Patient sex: M
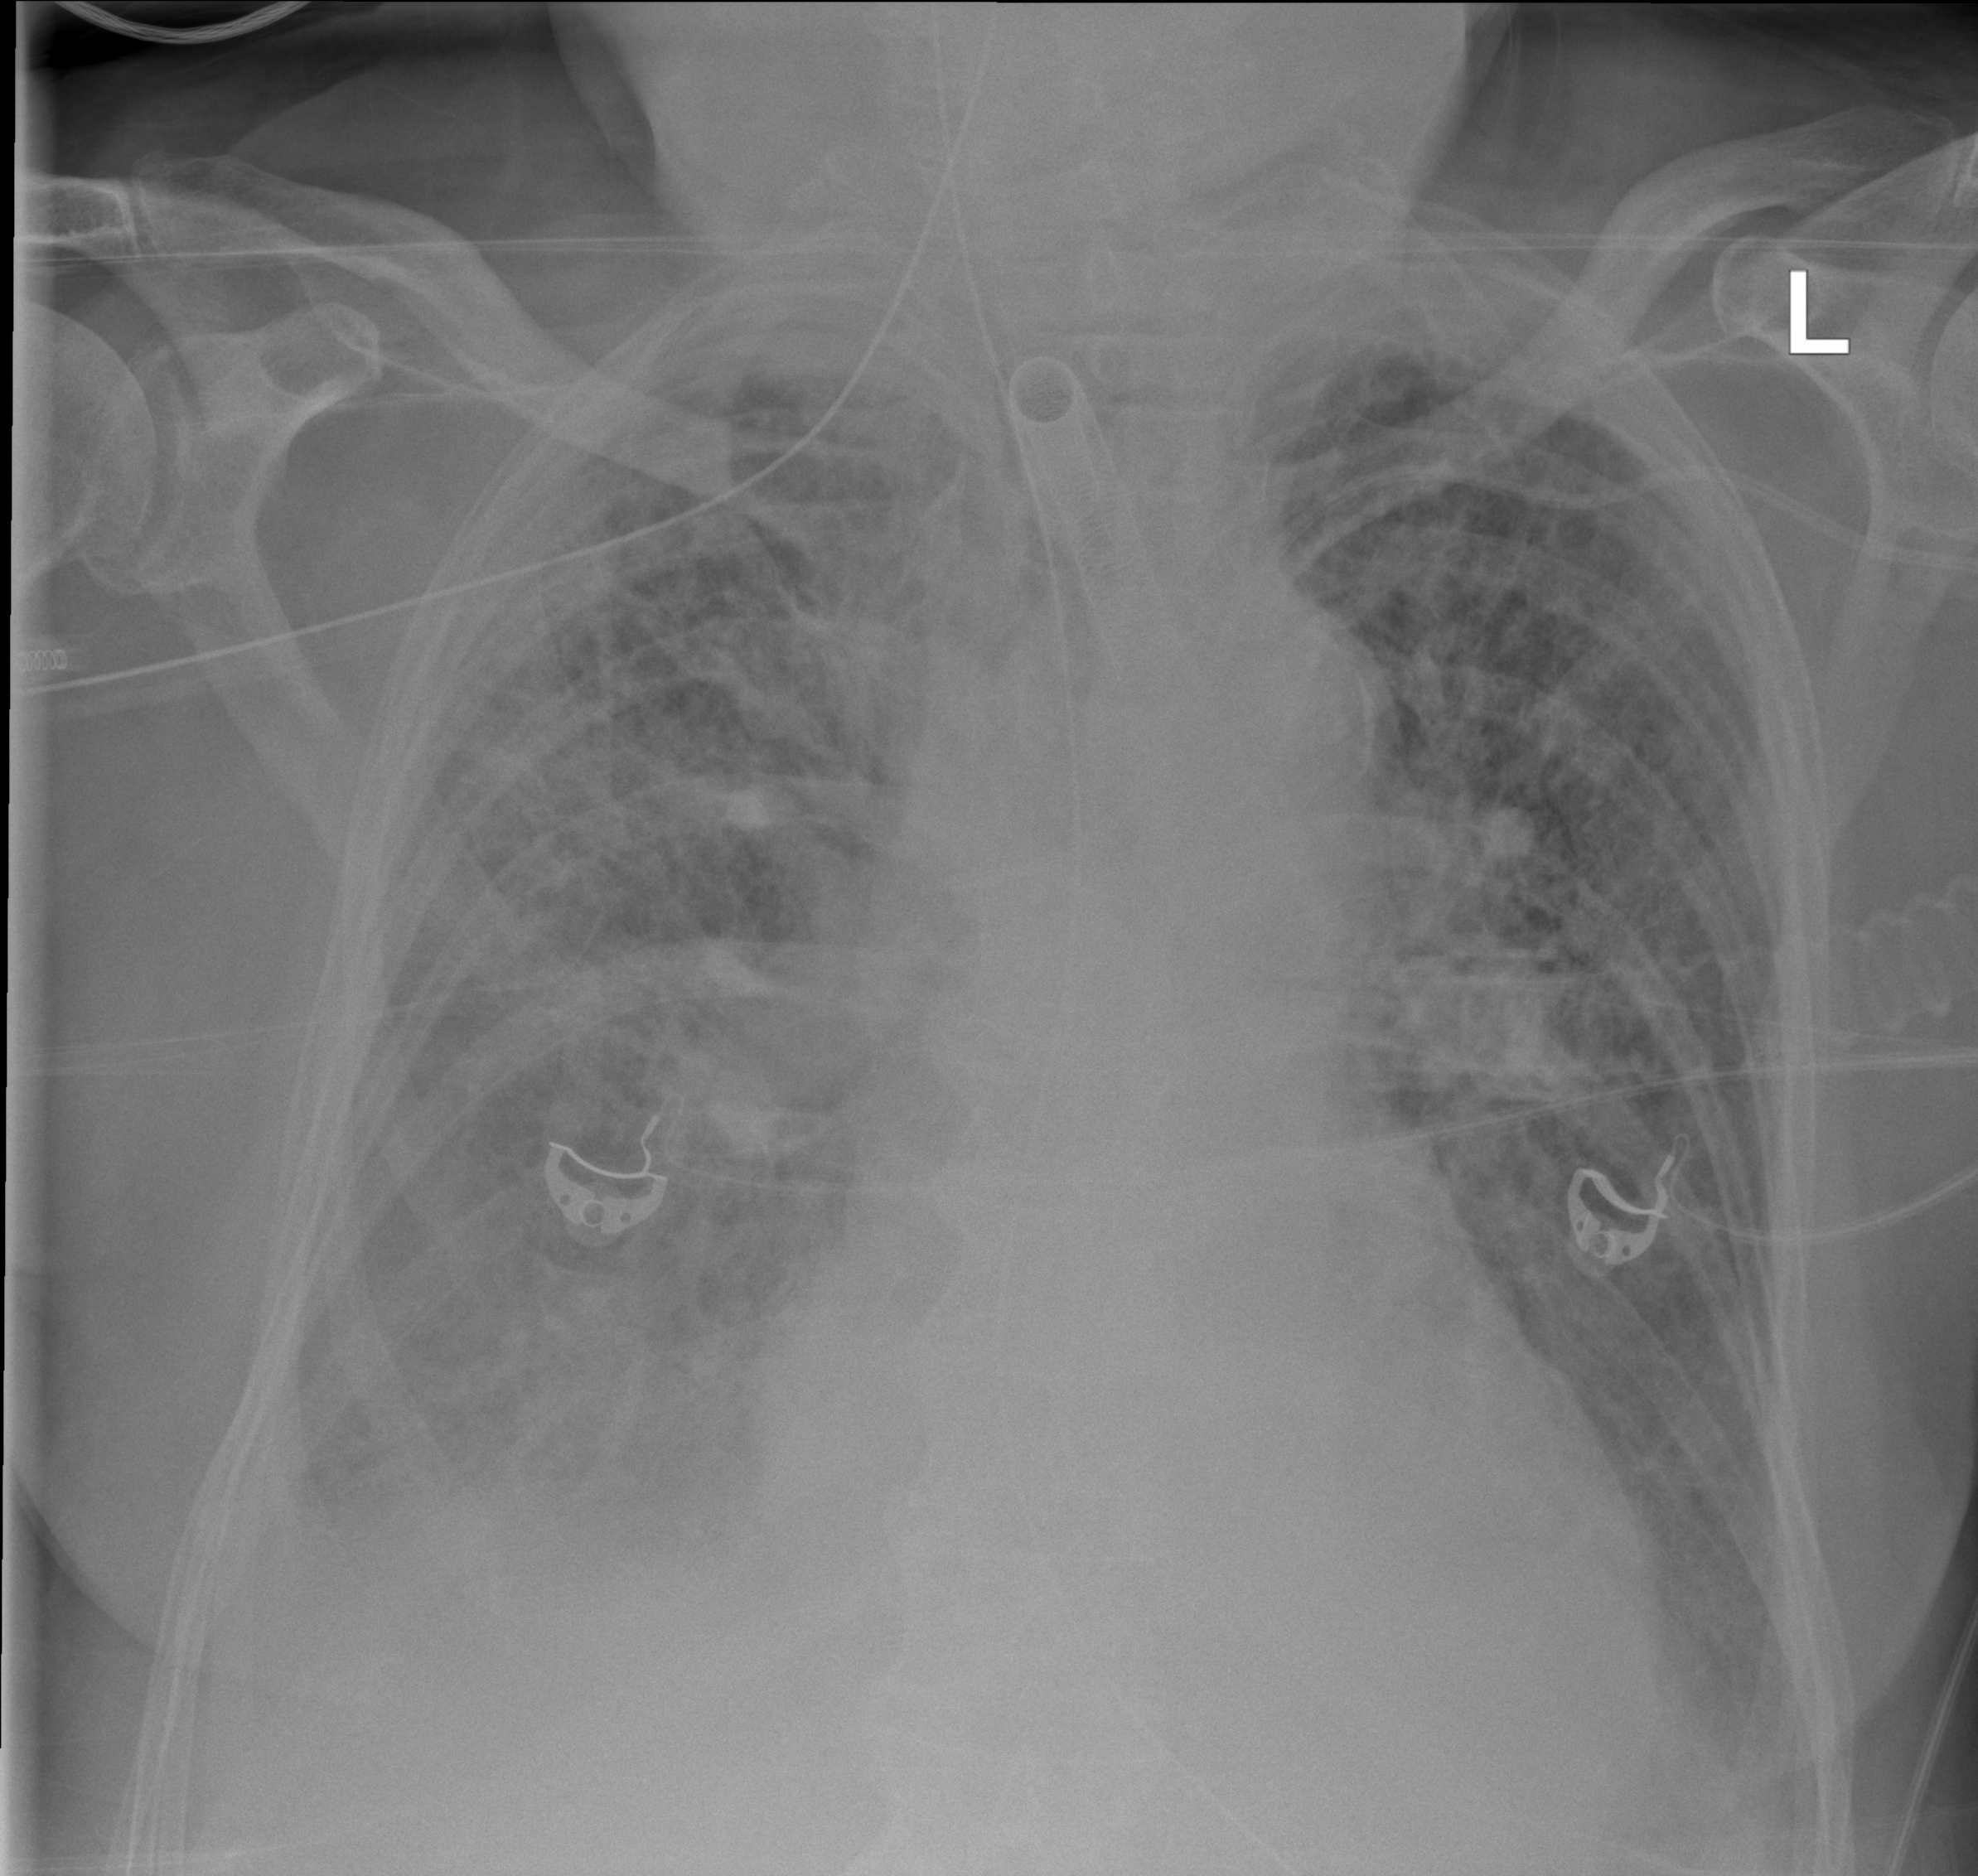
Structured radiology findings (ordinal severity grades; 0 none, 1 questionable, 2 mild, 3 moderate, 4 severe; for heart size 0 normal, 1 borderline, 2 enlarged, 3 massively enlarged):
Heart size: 0
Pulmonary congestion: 3
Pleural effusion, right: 3
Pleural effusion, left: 0
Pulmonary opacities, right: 3
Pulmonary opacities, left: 2
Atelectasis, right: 3
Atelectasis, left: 2